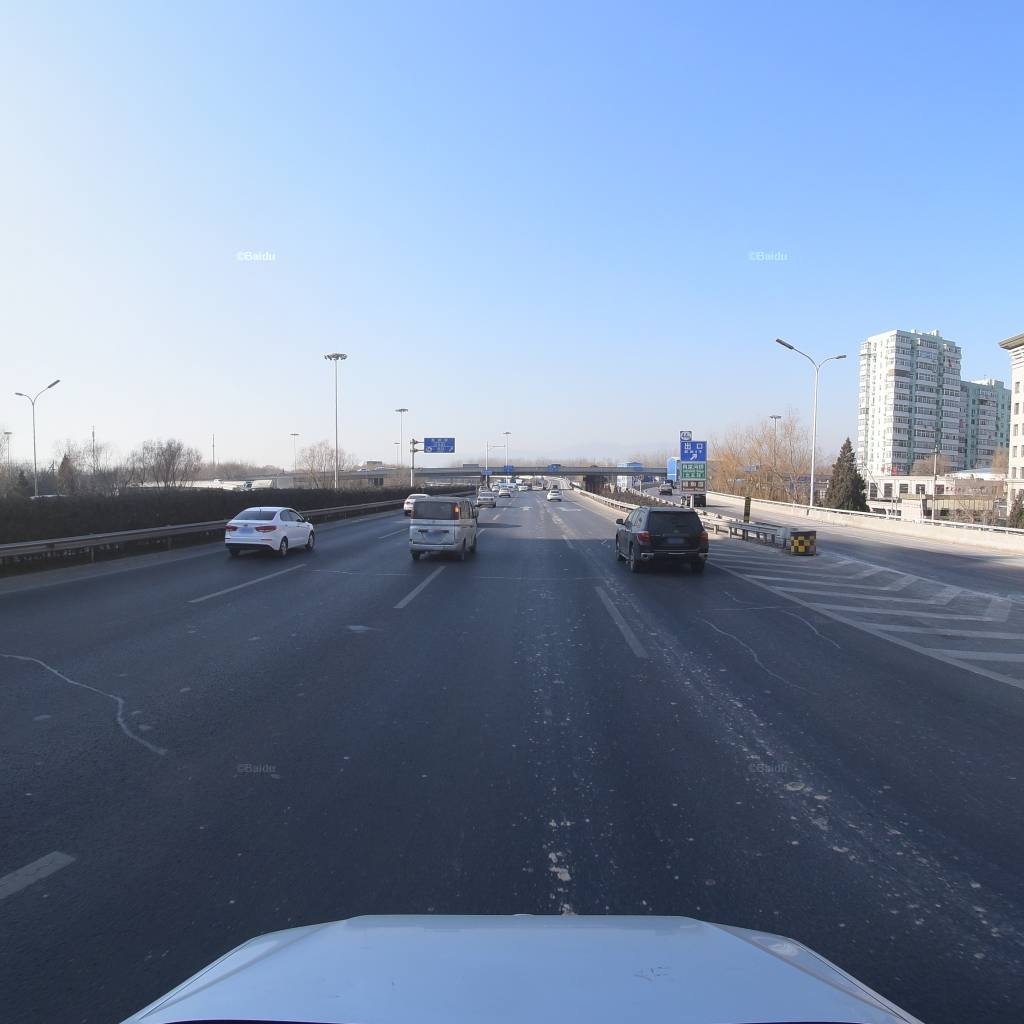
Region: Haidian
Road damage annotations: transverse patch, longitudinal patch, longitudinal patch, transverse patch, longitudinal patch, transverse patch